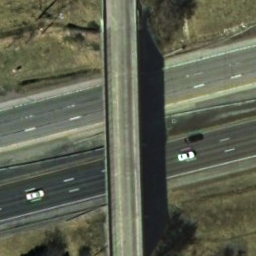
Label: overpass